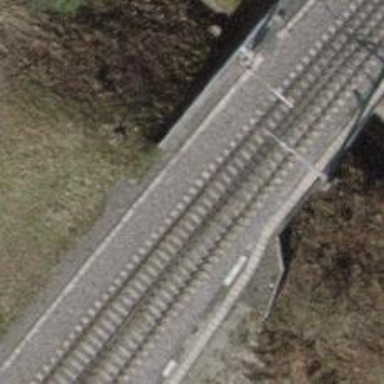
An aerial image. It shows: Bridge over electrified railway with contact line.